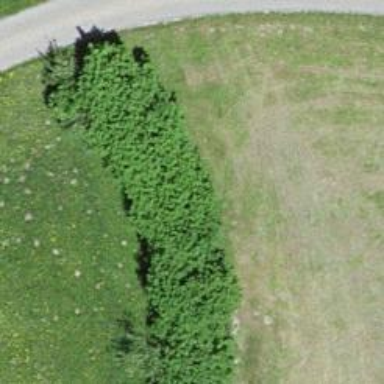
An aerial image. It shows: Hedge barrier.